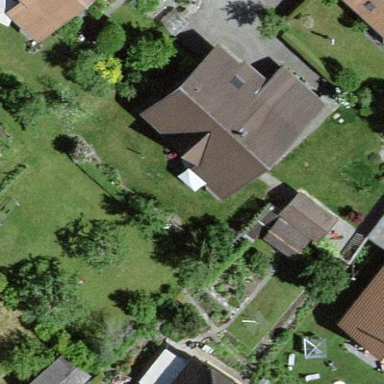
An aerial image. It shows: Residential building.